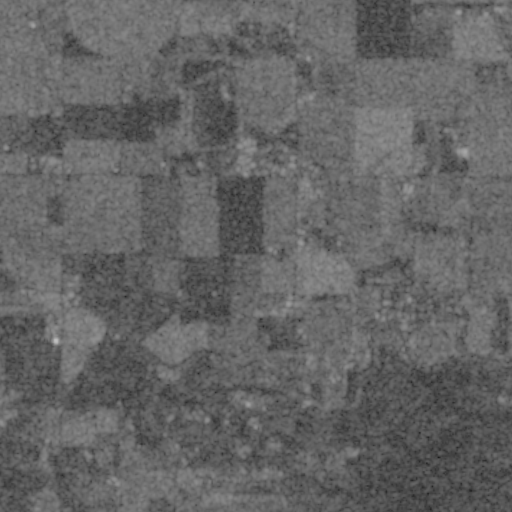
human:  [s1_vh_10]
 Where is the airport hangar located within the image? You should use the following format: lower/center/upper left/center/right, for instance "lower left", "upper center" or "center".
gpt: The airport hangar is located in the upper right of the image.
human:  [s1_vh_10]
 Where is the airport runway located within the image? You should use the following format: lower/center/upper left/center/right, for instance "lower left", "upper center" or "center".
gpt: The airport runway is located in the upper right of the image.
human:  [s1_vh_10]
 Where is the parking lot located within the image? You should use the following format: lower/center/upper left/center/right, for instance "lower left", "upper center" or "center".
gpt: There is no parking lot in the image.

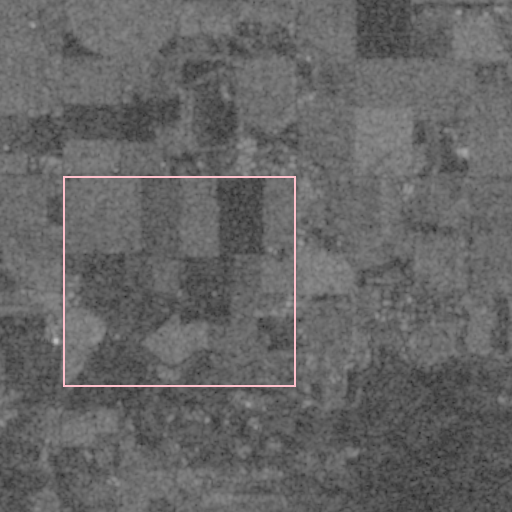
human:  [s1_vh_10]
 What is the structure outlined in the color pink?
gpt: The structure outlined in pink is a crop field.
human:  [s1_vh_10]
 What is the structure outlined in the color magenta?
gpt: There is no magenta outline.